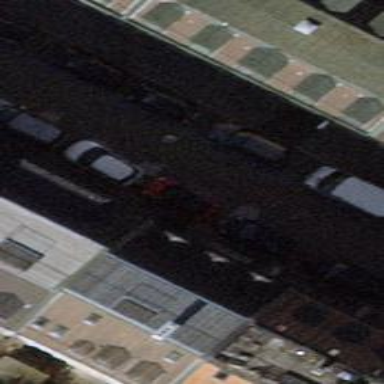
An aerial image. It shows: Parking lane for vehicles.